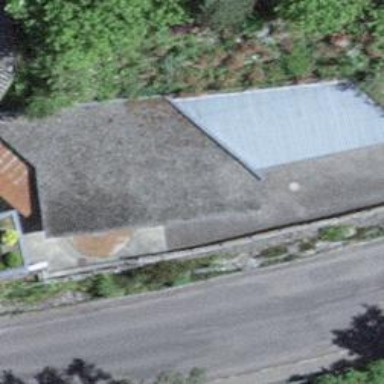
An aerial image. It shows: View of roof of building.